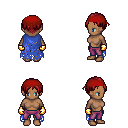
a pixel art fantasy rpg character, female body template, human, dark skin, blue tattered cape, magenta pants, brunette parted hairstyle, red bandana, gold gloves, four views (front, back, left, right), 2x2 character sprite sheet, small pixel art, hard edges, no anti-aliasing